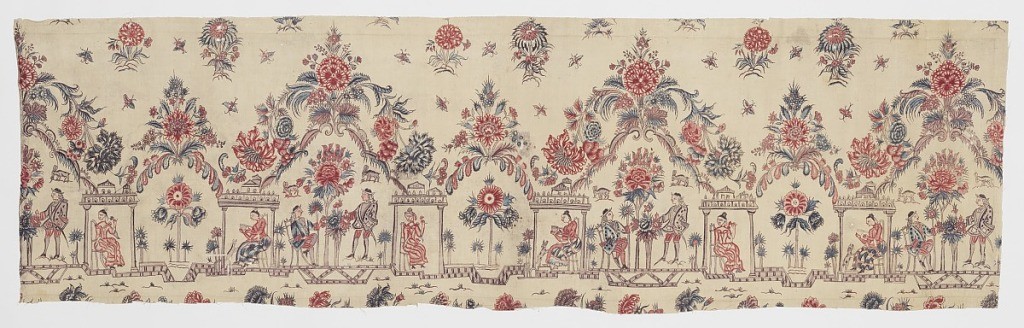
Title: Chintz border
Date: mid-18th century
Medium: cotton Technique: mordant and resist painted and dyed plain weave
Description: Polychrome horizontal border of people and flowers in pavilions on white ground.